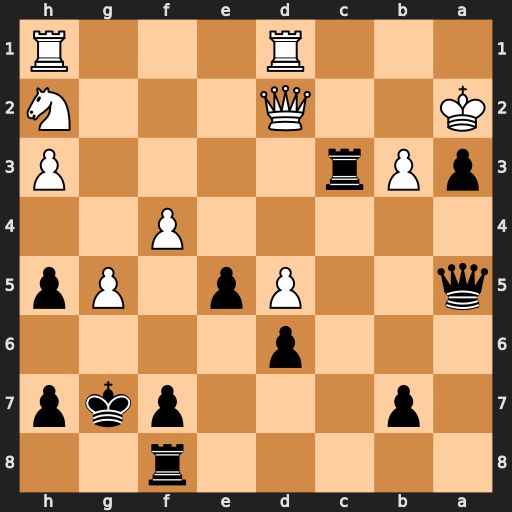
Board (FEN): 5r2/1p3pkp/3p4/q2Pp1Pp/5P2/pPr4P/K2Q3N/3R3R
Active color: b
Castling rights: -
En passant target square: -
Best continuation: Rfc8 Rc1 Qb4 Rxc3 Rxc3